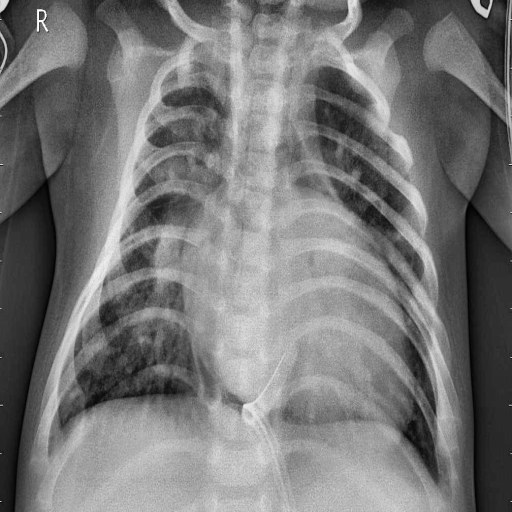
Finding: PNEUMONIA